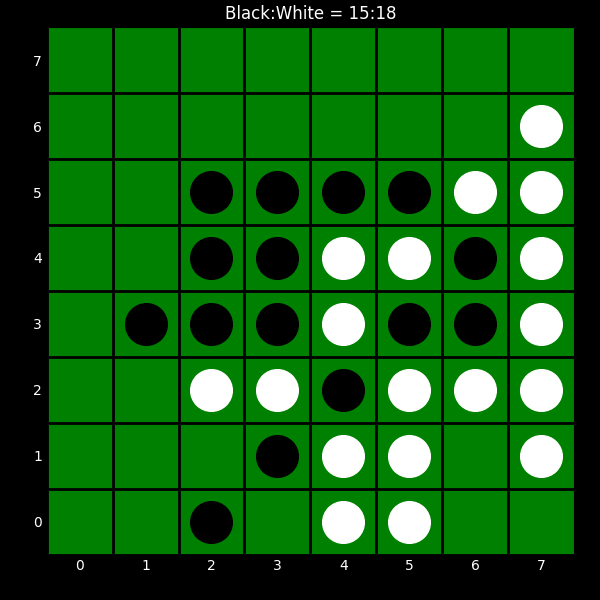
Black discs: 15
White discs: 18